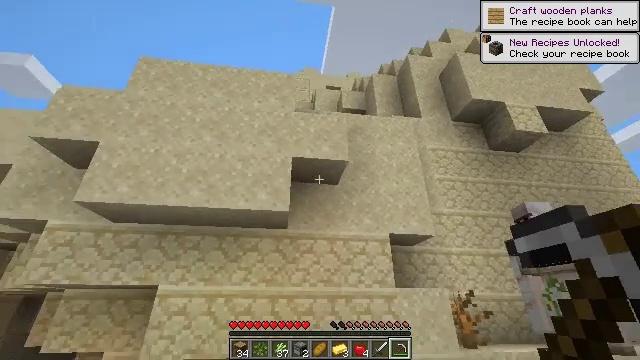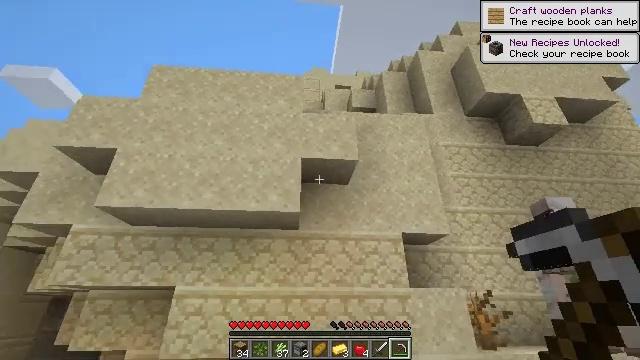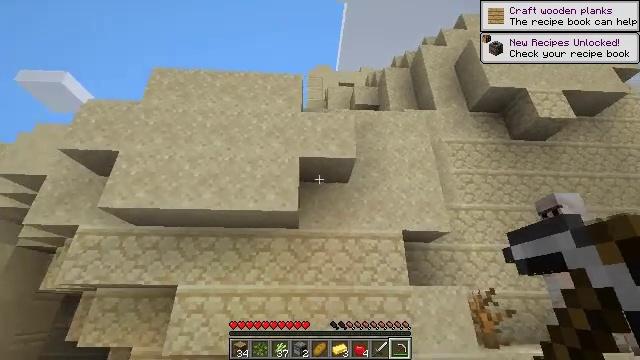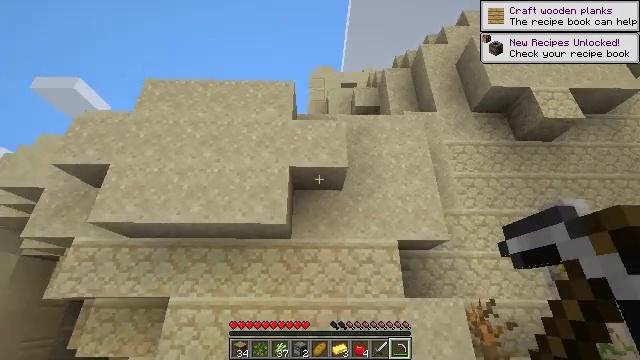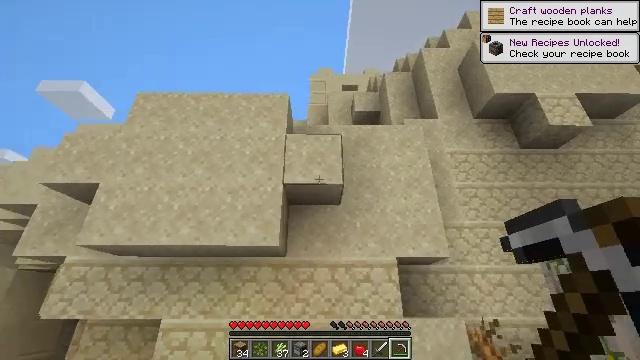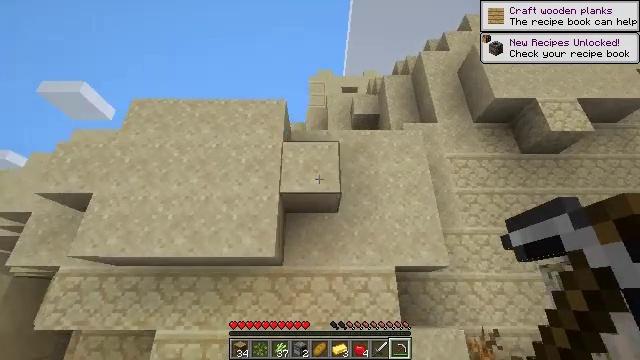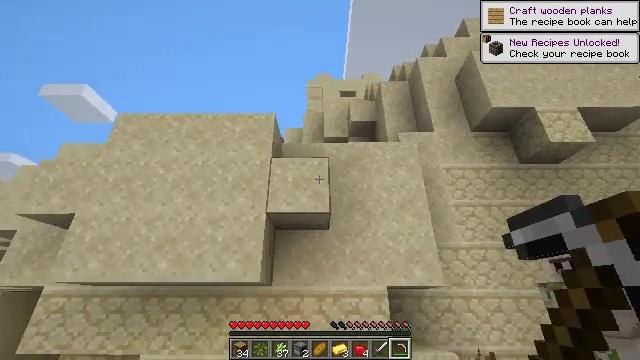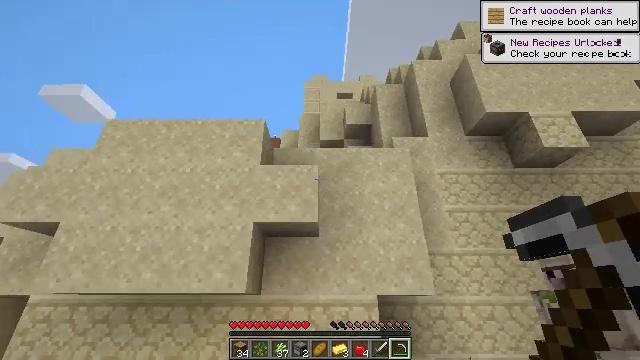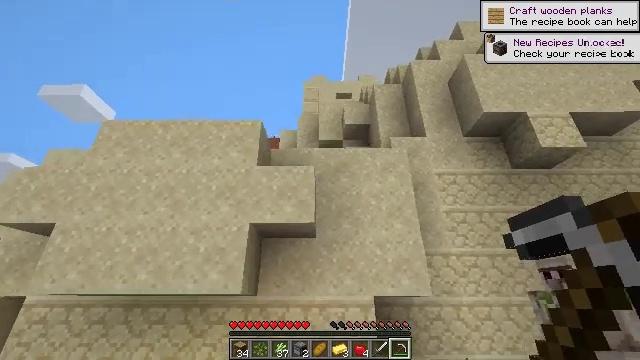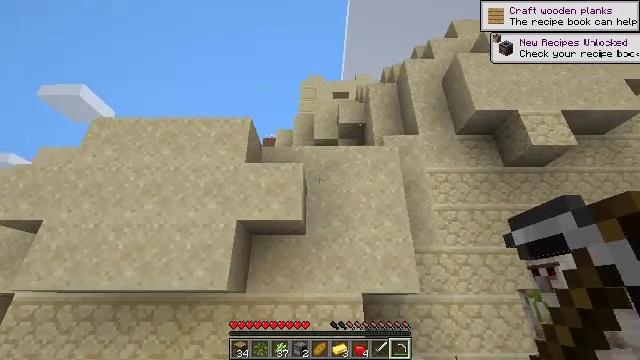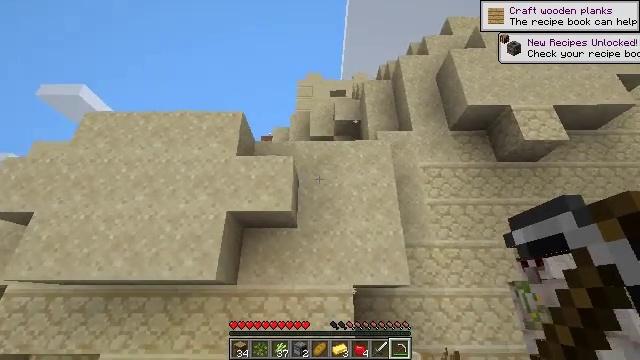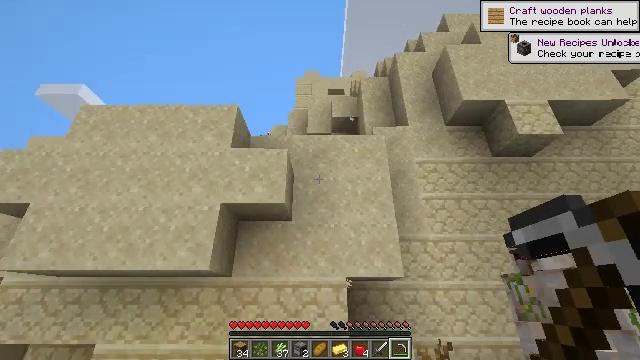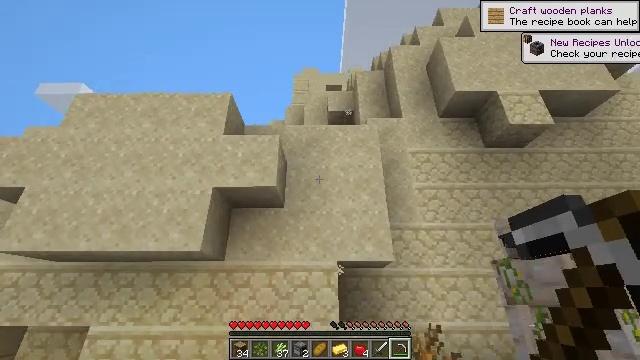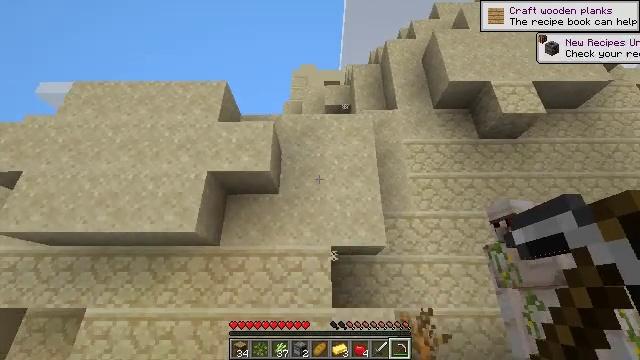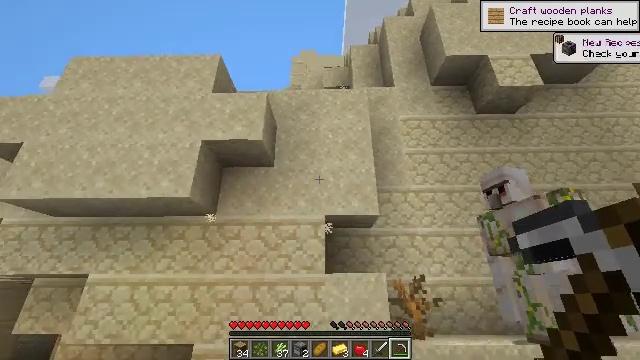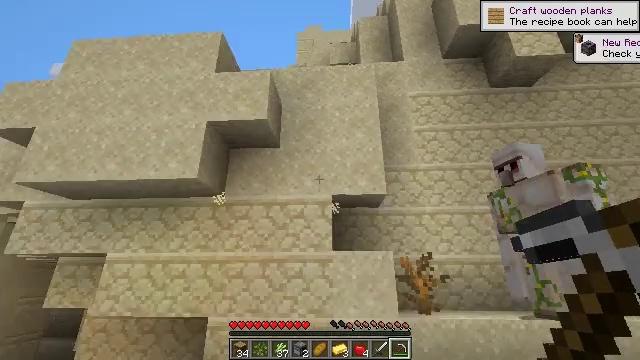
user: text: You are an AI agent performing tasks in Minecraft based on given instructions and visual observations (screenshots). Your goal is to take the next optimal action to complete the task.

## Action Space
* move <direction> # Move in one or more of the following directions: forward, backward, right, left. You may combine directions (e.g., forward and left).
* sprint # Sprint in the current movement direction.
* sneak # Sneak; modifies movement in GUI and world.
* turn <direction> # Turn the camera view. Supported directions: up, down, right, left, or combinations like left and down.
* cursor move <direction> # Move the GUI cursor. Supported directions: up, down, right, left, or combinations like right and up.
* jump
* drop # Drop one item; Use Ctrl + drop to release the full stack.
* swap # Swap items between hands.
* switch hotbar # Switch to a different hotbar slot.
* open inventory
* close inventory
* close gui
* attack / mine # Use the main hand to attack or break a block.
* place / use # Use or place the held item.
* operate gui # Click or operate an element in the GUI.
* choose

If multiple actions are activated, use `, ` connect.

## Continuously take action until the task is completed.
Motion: motion action
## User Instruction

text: Attack the green bed to collect it.
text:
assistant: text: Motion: move right, turn left
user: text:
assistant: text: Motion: move right, turn left
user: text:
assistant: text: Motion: move right, turn left, jump
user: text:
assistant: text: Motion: move right, jump
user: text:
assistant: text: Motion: move right, jump
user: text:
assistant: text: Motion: move right, jump
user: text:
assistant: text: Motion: move right, jump
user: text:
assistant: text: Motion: move forward and move right, jump
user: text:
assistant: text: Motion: move forward and move right
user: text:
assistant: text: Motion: move forward and move right
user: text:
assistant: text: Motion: move forward and move right
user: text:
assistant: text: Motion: move forward
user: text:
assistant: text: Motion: move forward
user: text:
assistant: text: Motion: move forward, turn down
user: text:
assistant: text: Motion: turn left and down
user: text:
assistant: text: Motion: move left, turn left and down
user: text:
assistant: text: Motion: move left, turn left and down
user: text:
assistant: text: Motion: move left, turn down
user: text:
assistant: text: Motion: turn down
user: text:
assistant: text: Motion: no_op
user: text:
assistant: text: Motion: no_op
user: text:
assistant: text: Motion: no_op
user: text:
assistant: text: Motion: turn down
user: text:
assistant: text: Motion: no_op
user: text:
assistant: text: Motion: no_op
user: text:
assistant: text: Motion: turn right and down
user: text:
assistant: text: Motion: turn right and down
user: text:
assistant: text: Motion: turn right and down
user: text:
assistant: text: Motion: turn right
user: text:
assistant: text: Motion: turn right